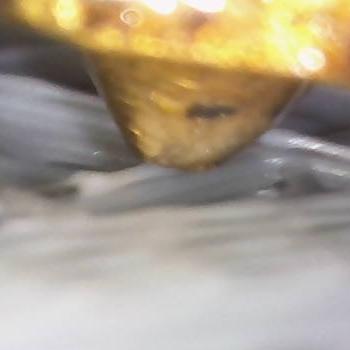
Flow rate: 48%